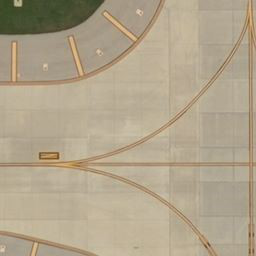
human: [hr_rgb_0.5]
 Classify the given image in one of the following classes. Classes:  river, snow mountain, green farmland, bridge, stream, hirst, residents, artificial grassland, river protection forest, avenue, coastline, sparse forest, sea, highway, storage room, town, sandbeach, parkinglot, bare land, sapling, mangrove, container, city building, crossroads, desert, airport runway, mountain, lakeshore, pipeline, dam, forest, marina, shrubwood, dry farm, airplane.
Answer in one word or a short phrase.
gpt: airport runway